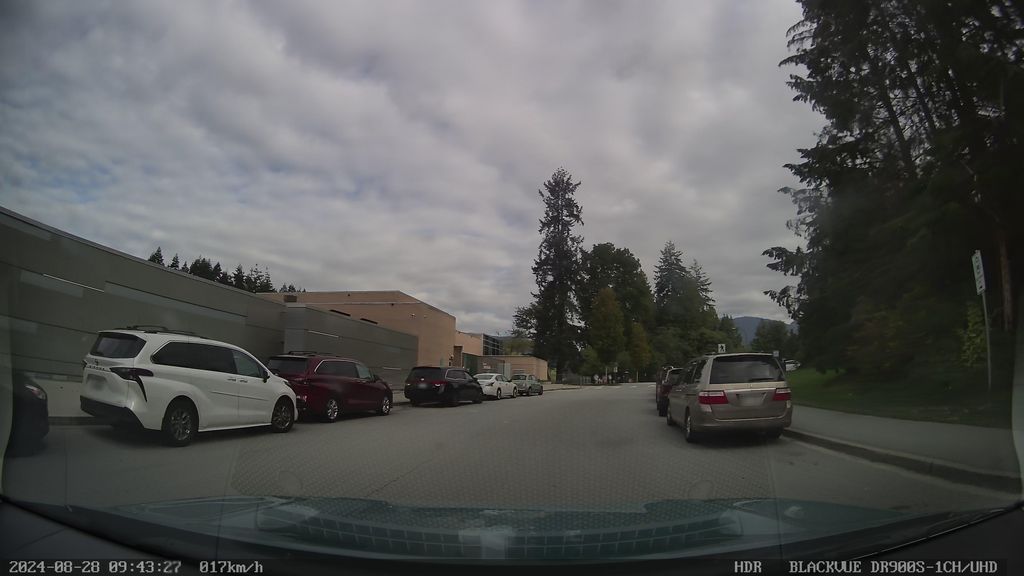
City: vancouver